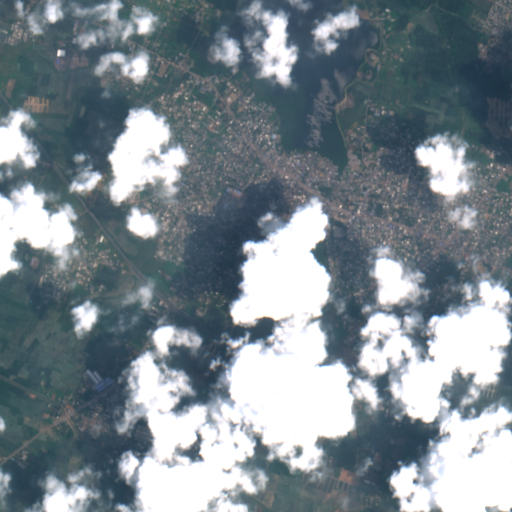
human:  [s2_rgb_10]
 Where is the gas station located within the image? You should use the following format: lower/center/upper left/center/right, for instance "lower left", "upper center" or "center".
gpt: The gas station is located in the upper center of the image.
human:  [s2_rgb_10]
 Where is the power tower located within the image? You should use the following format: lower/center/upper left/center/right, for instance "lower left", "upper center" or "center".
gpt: The power tower is located in the lower left of the image.
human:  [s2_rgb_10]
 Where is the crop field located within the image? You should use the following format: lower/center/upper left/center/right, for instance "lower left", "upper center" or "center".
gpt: There is no crop field in the image.